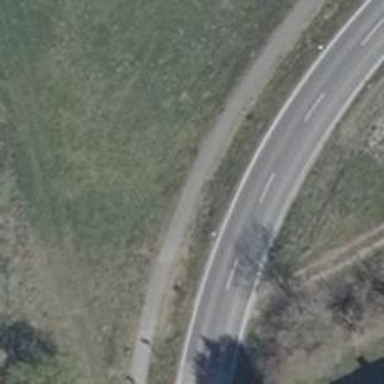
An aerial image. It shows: Asphalt cycleway.